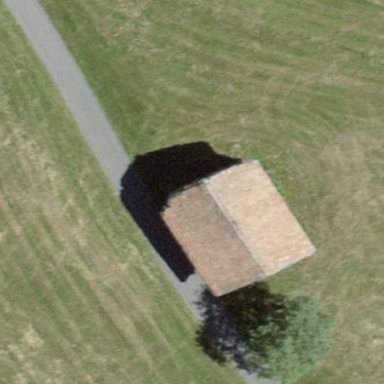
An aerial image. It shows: Barn.